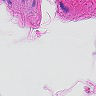
Metastatic tissue present: no